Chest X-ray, AP view. Patient: 15 years old, sex M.
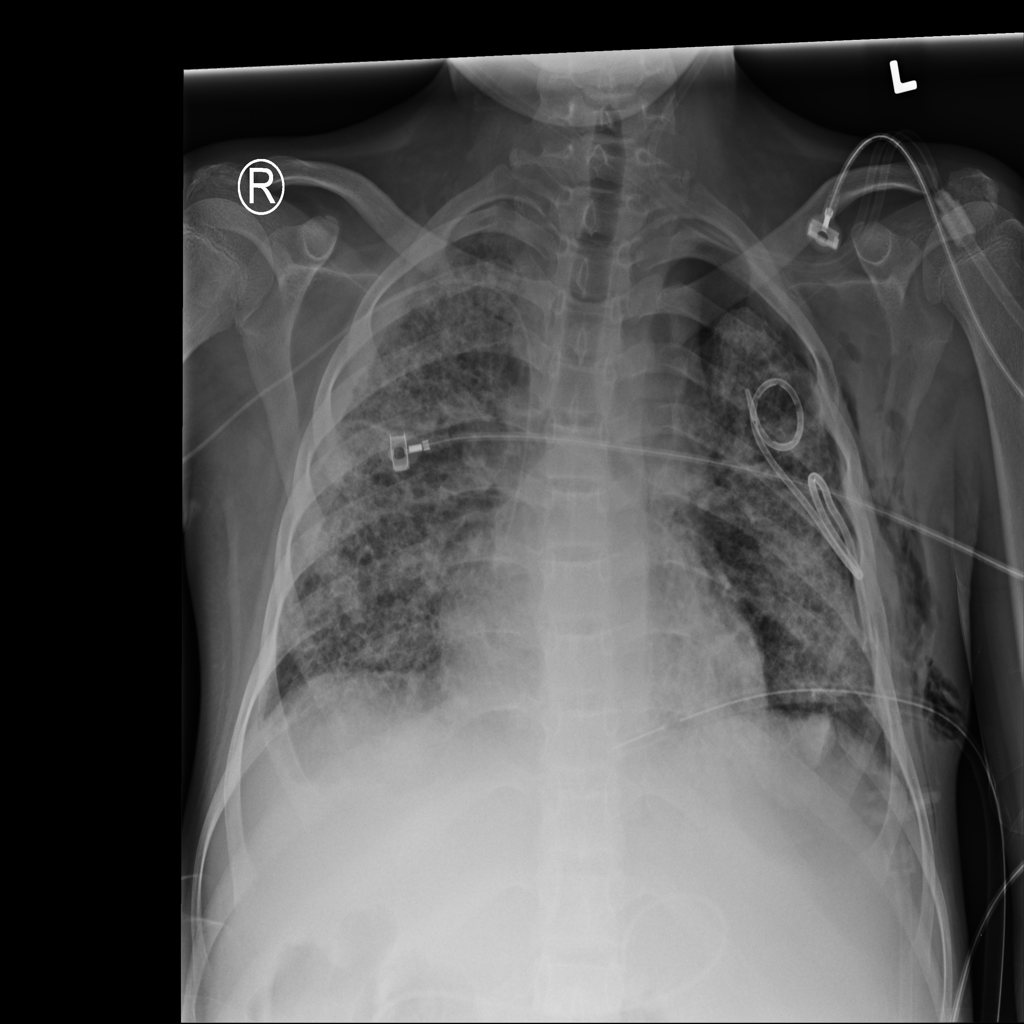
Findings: Emphysema, Infiltration, Pneumothorax